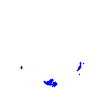
Particle: kaon